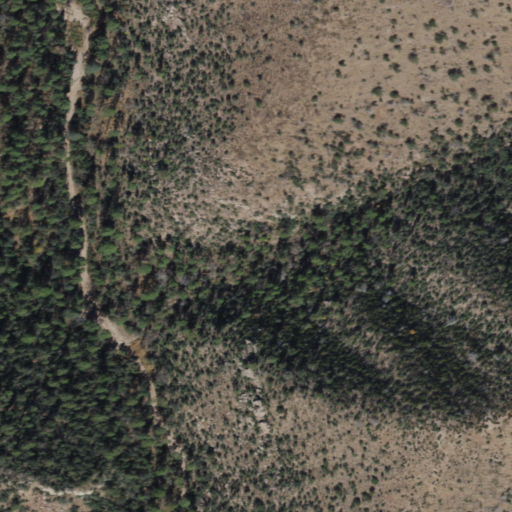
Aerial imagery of valley in Arizona named Brush Canyon containing evergreen forest, grassland, and shrub